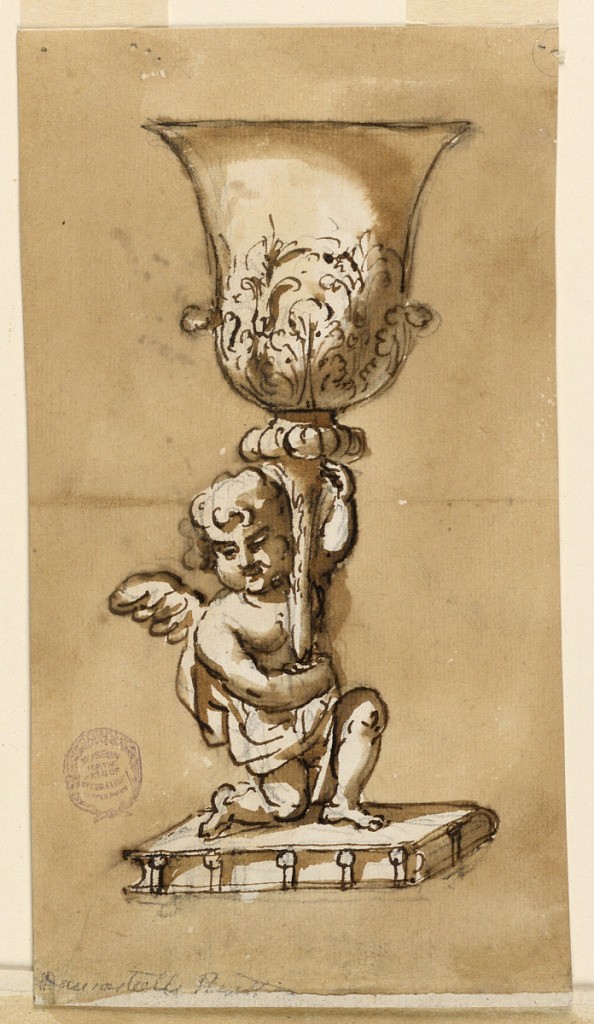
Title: Chalice
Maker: Giuseppe Barberi, Italian, 1746–1809
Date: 1780–1790
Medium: Pen and brown ink, brush and brown wash, graphite on off-white laid paper, lined
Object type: Drawing
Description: A flared chalice decorated with acanthus leaves is supported by an angel standing on a platform.